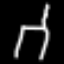
Label: chair